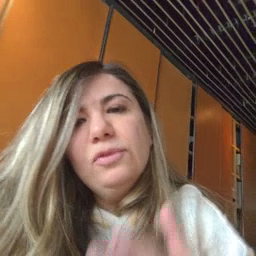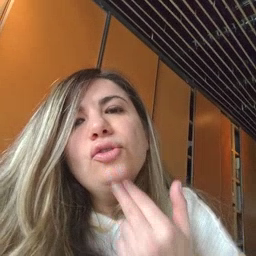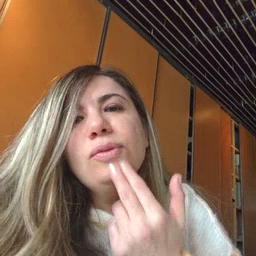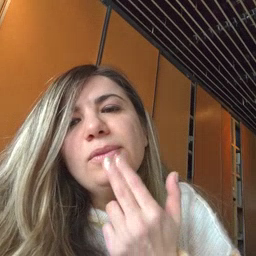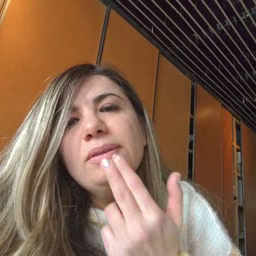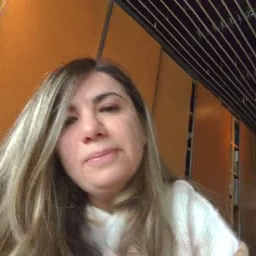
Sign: cute